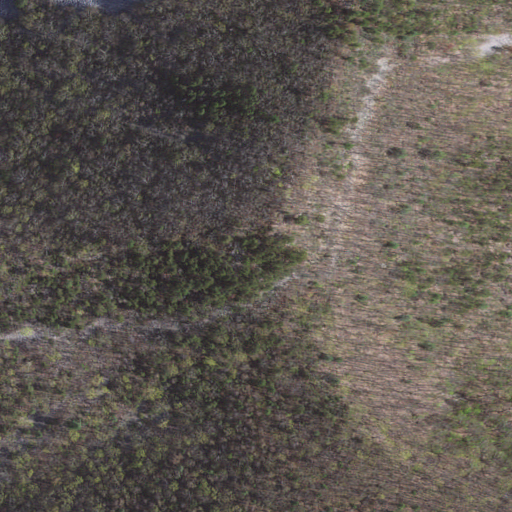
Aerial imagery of mountain in Virginia named McClung Mountain containing deciduous forest and mixed forest